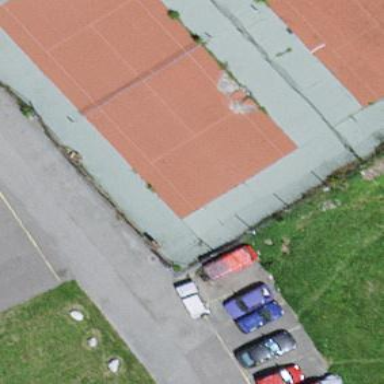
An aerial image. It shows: Tennis court on pitch.